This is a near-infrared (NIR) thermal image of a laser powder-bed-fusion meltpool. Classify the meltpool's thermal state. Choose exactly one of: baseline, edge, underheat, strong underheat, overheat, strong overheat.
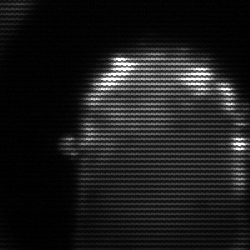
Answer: baseline